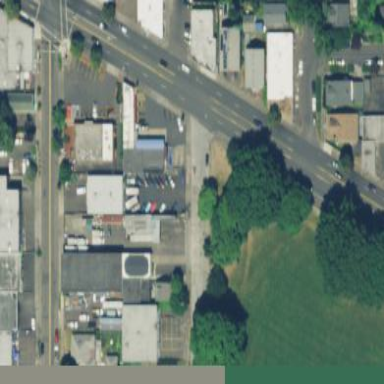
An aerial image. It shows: Retail area.